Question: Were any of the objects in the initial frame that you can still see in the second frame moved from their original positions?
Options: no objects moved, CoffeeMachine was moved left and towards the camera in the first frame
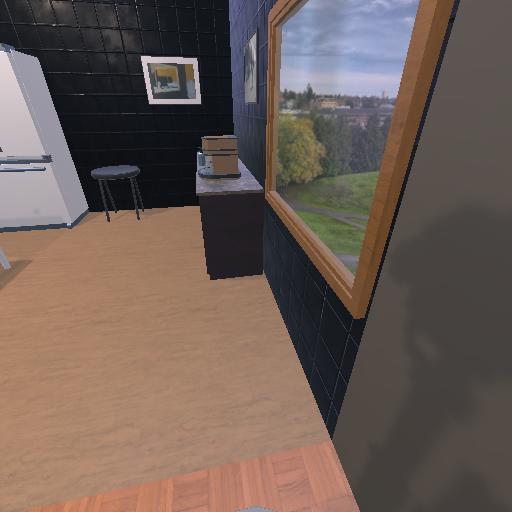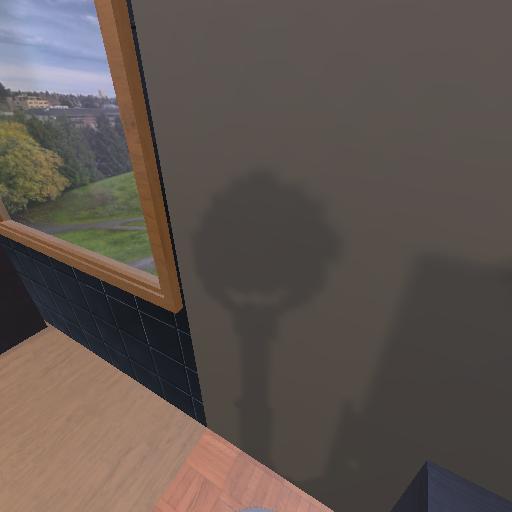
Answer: no objects moved